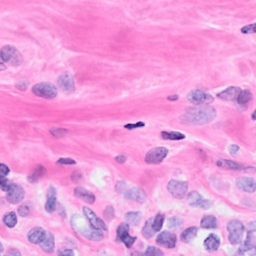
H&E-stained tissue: Breast